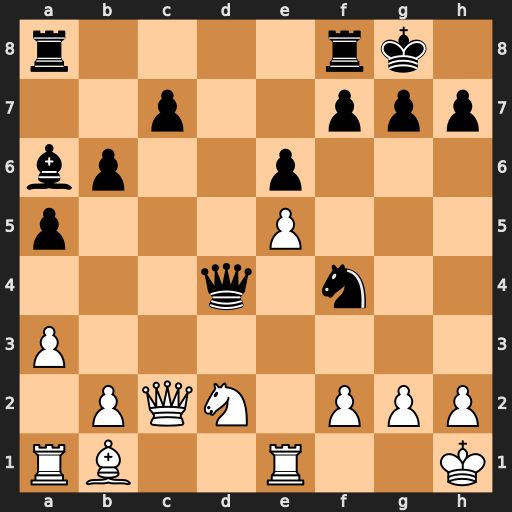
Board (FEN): r4rk1/2p2ppp/bp2p3/p3P3/3q1n2/P7/1PQN1PPP/RB2R2K
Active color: w
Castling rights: -
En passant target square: -
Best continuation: Qxh7#